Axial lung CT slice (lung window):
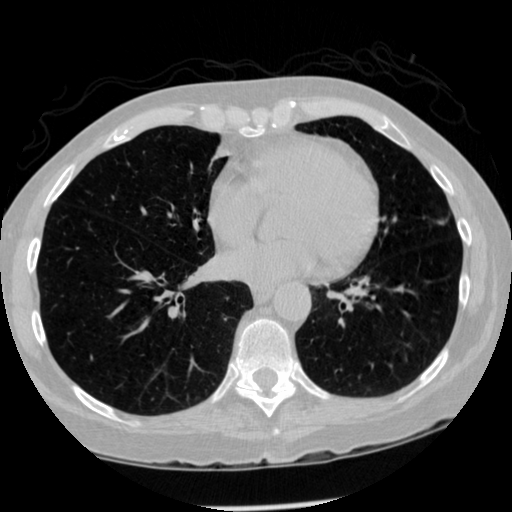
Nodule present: no